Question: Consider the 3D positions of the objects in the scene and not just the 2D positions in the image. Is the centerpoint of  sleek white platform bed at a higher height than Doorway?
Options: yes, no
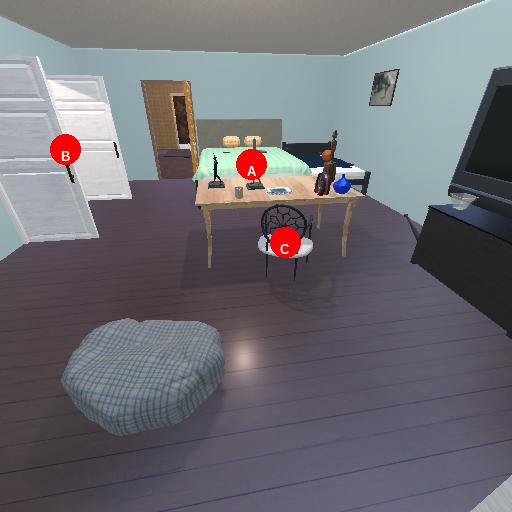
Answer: yes